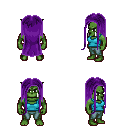
a pixel art fantasy rpg character, male body template, orc, green skin, teal pirate shirt, teal pants, purple extra-long hairstyle, four views (front, back, left, right), 2x2 character sprite sheet, small pixel art, hard edges, no anti-aliasing